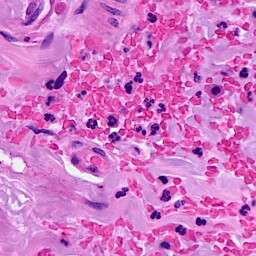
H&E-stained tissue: Breast